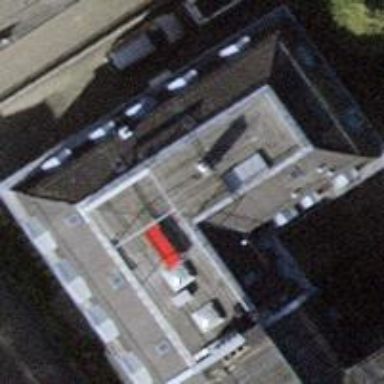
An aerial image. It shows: Building with mansard roof design.